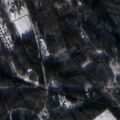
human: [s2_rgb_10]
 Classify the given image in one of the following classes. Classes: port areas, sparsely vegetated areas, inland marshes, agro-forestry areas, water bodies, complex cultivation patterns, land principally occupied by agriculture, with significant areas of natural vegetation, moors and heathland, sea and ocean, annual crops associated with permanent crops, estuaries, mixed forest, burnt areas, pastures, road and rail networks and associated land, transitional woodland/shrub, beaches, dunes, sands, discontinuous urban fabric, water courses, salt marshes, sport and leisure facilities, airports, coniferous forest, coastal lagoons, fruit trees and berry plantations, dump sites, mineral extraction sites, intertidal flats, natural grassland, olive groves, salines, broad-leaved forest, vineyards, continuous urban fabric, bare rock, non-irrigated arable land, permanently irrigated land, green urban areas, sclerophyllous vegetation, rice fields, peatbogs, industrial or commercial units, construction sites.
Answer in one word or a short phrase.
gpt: discontinuous urban fabric, industrial or commercial units, broad-leaved forest, coniferous forest, mixed forest